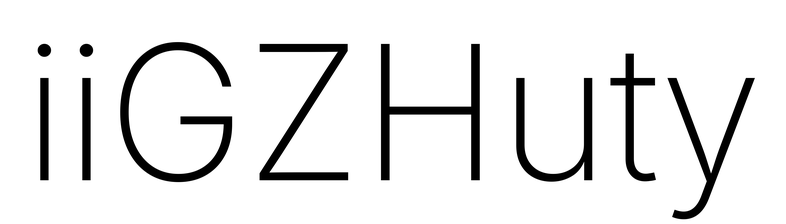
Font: Inter_ExtraLight